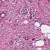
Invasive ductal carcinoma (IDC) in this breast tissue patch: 1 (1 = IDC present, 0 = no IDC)